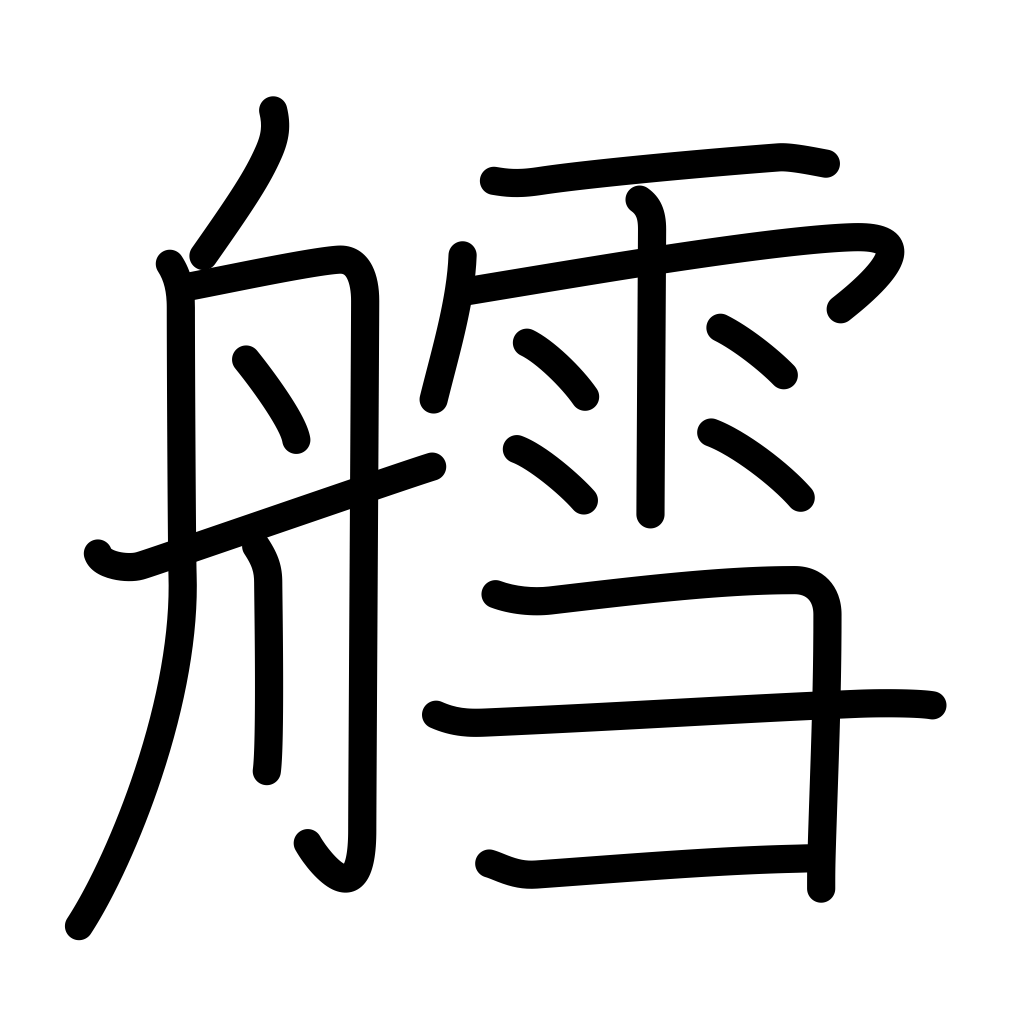
Meaning: sled, sleigh